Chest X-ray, AP view. Patient: 59 years old, sex M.
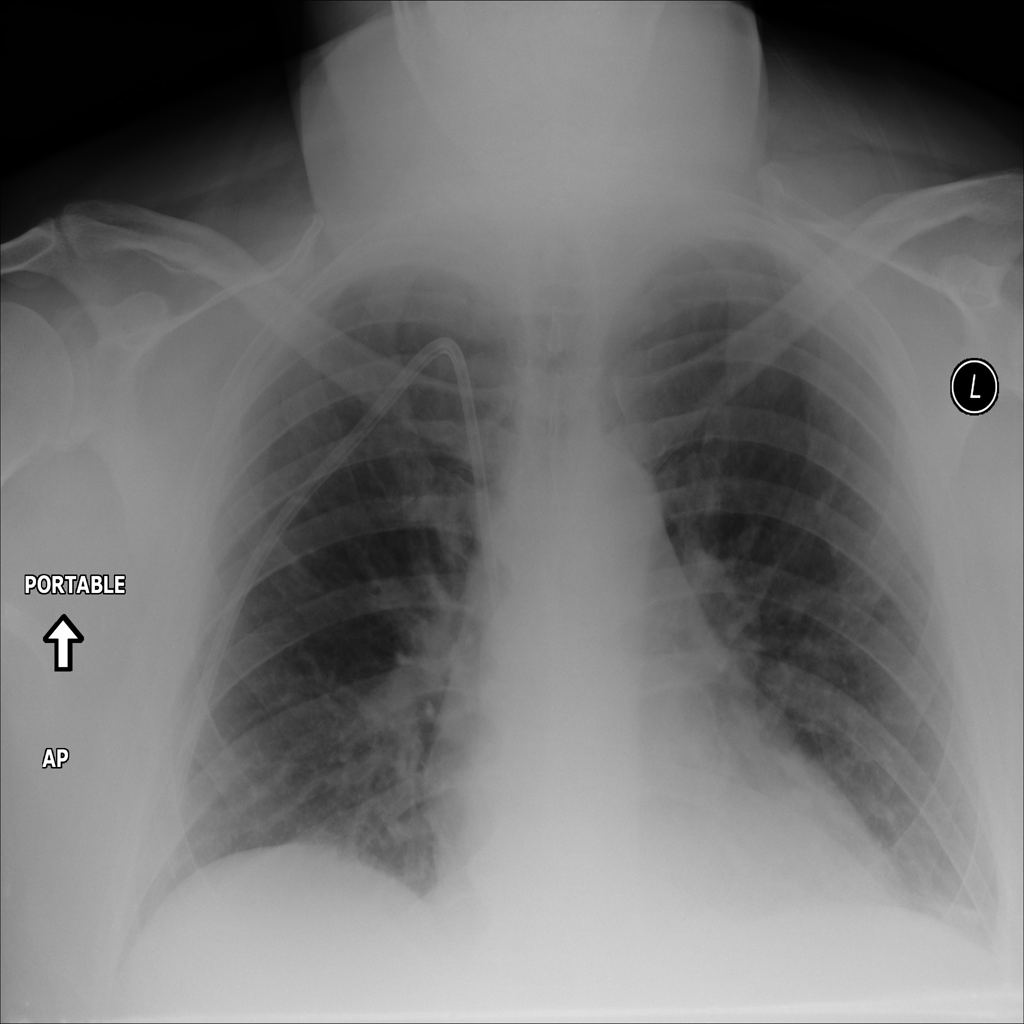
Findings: Atelectasis